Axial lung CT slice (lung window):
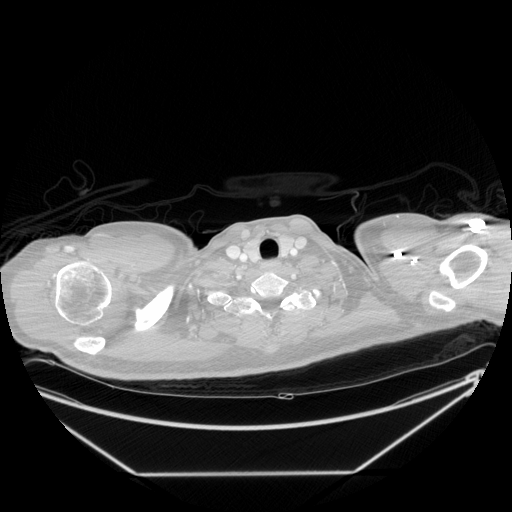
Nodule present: no